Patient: sex M, age 71
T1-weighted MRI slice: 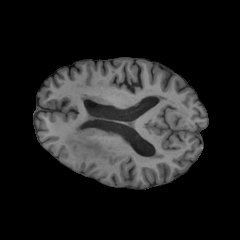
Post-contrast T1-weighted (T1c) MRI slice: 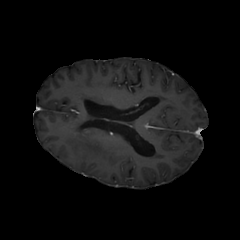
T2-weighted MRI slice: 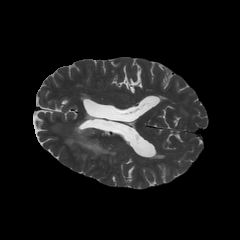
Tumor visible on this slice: yes
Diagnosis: Glioblastoma, IDH-wildtype
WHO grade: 4